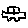
Label: car